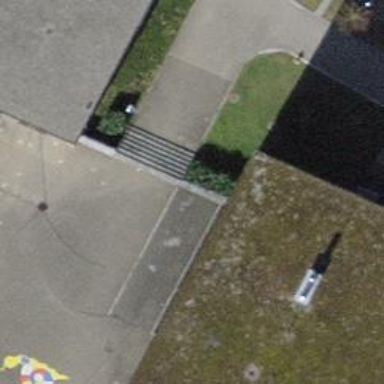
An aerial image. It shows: Road with steps.